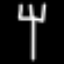
Label: fork